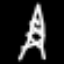
Label: The Eiffel Tower